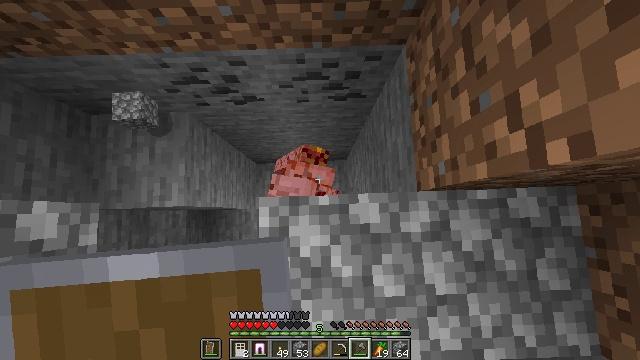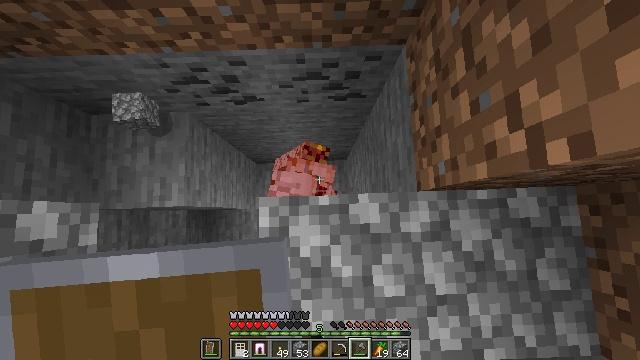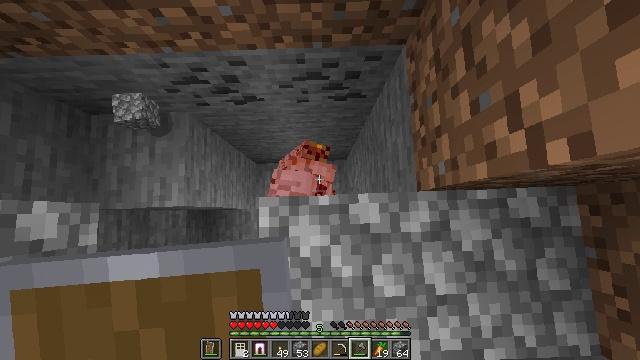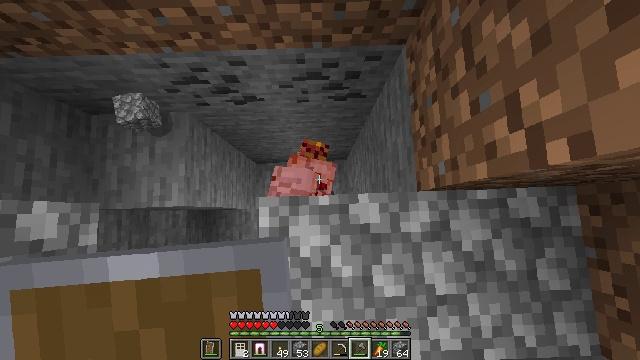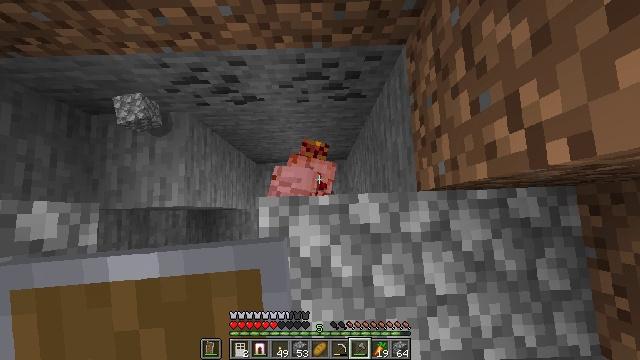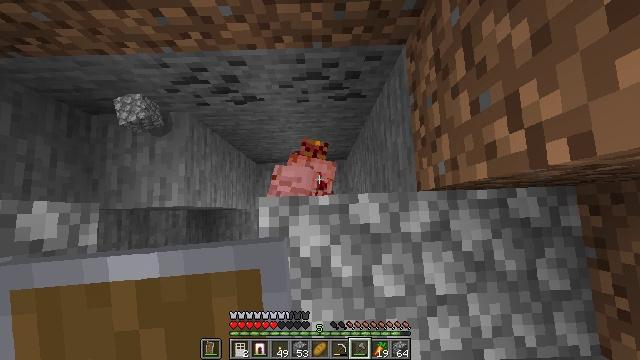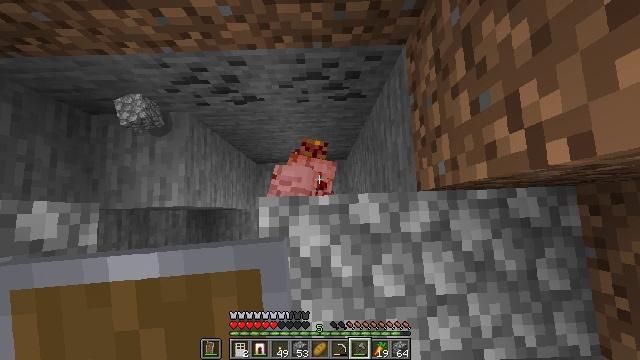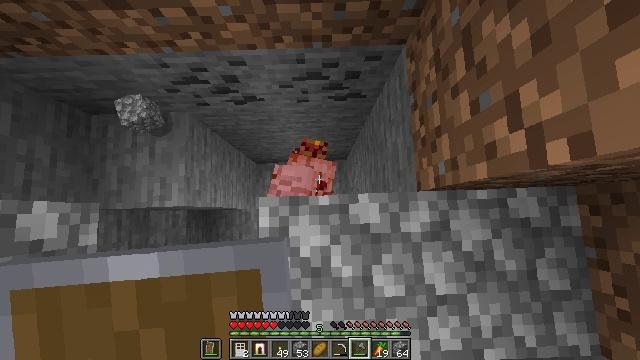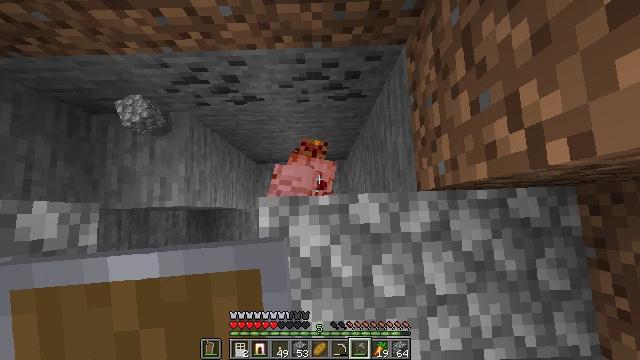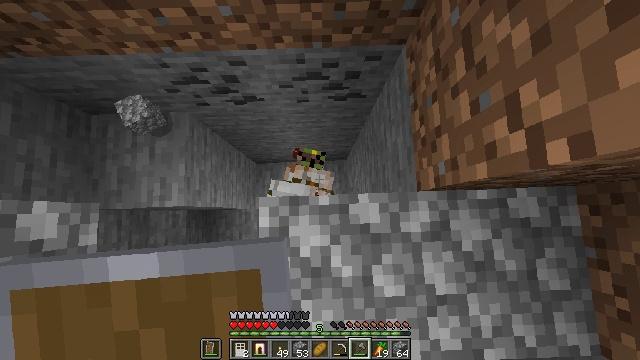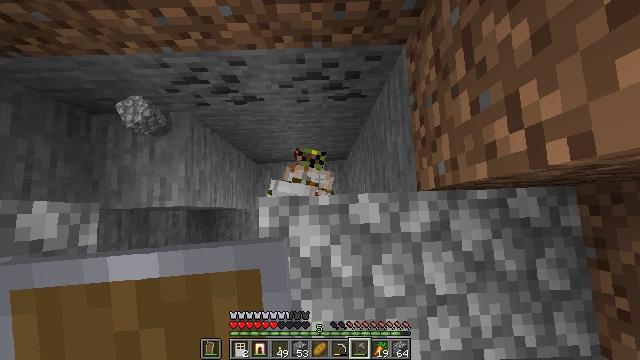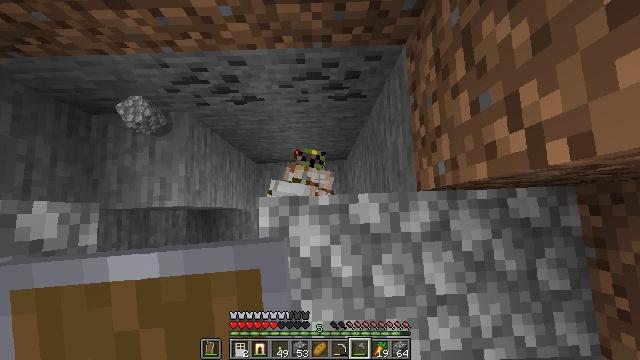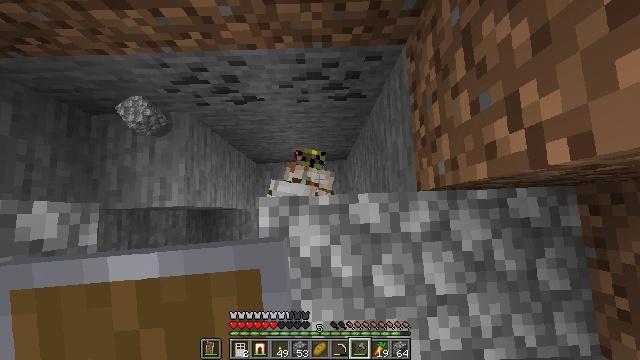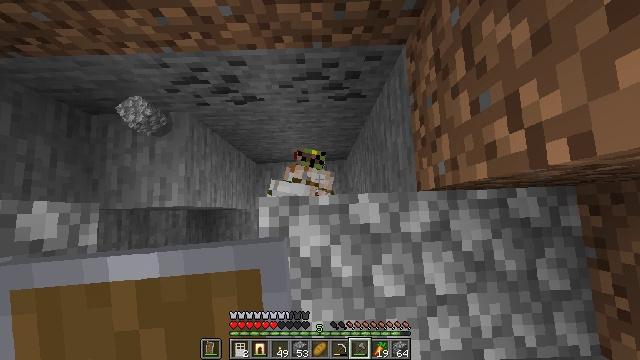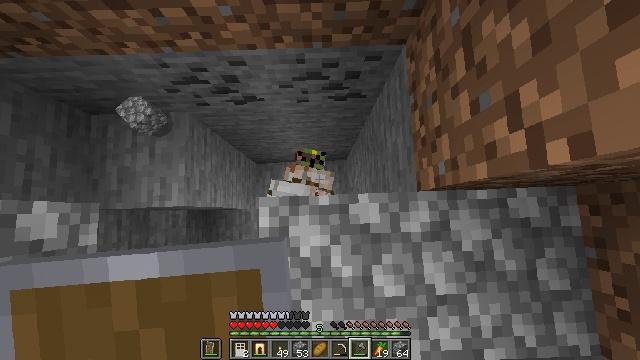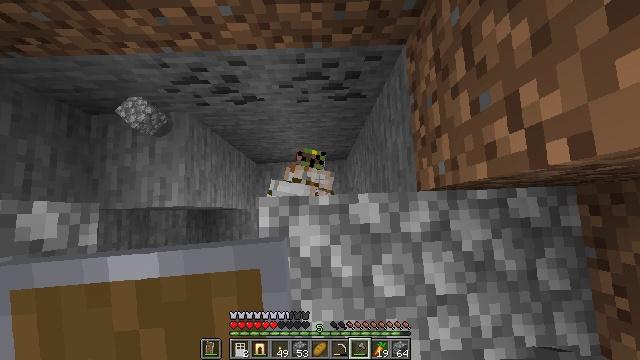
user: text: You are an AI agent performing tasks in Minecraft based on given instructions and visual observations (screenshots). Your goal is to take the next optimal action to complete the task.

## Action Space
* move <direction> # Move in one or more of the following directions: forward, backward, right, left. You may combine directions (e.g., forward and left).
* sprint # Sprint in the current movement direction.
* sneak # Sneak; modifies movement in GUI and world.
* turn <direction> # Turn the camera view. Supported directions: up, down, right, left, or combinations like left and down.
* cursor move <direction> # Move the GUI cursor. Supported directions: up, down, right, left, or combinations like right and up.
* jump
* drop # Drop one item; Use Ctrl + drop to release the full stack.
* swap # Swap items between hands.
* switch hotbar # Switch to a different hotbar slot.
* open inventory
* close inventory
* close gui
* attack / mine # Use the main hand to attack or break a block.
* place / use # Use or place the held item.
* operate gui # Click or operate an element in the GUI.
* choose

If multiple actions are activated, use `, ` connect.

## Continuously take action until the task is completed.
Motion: motion action
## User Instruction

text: Kill an iron golem.
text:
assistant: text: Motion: attack / mine
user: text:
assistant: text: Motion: attack / mine
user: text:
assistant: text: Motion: attack / mine
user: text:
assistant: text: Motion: no_op
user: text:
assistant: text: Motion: no_op
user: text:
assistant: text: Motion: no_op
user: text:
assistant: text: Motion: no_op
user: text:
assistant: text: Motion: no_op
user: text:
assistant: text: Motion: no_op
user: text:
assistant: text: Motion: no_op
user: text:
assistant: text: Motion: no_op
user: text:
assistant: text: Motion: no_op
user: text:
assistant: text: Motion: no_op
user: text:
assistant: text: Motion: no_op
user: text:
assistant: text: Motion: no_op
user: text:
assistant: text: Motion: no_op
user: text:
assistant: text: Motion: attack / mine
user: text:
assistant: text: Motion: attack / mine
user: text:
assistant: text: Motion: attack / mine
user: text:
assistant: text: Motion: no_op
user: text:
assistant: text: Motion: no_op
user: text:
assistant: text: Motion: no_op